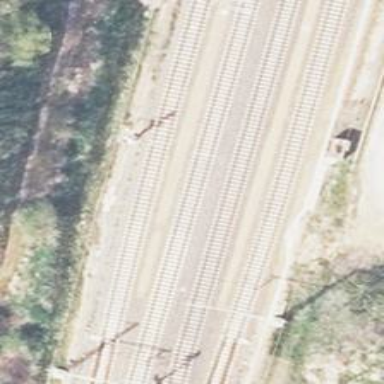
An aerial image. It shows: Railway signal with block marker.